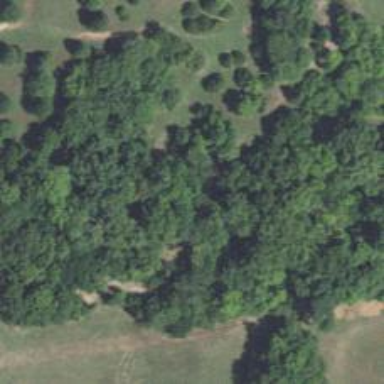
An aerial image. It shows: Disc golf hole.